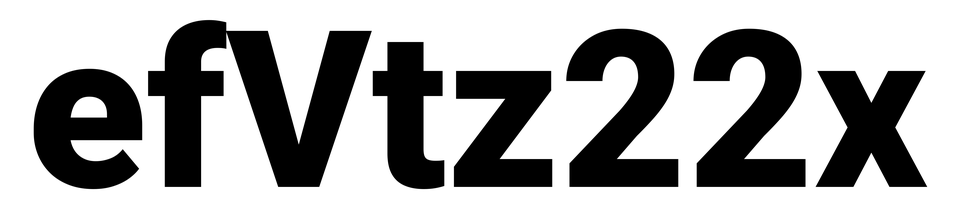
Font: Roboto_Black